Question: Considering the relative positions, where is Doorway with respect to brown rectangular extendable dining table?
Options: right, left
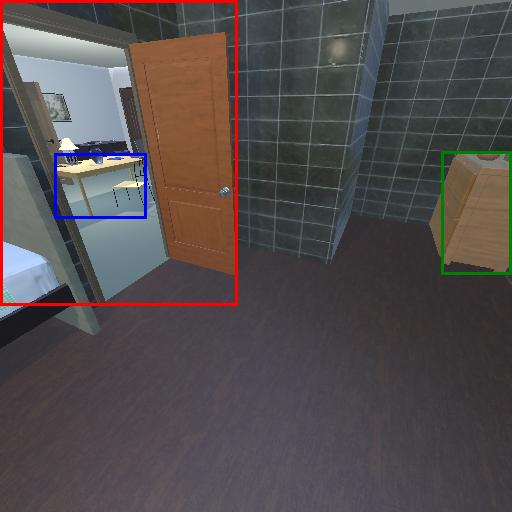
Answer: right